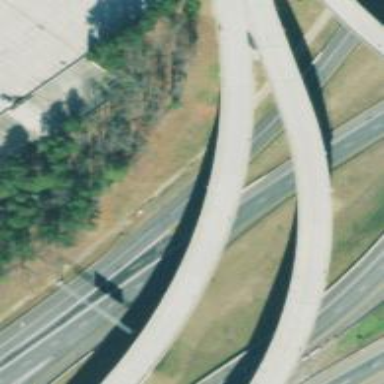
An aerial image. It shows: Asphalt motorway link.